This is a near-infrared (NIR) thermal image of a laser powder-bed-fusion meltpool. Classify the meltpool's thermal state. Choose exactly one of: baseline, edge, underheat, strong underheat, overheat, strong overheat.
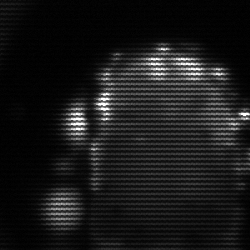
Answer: baseline